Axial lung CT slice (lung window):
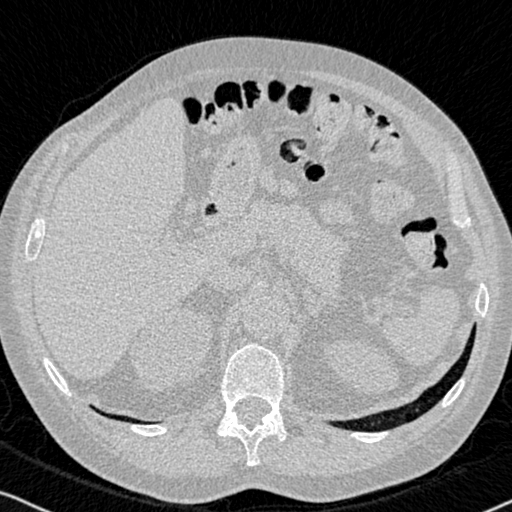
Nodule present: no